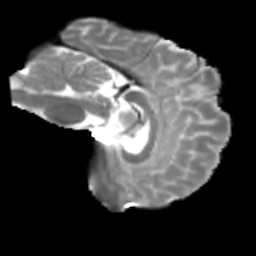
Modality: T2w
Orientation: sagittal
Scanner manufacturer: siemens
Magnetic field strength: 3 T
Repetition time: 4 s
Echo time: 0.0594 s